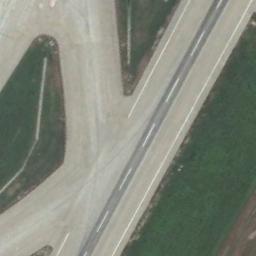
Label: runway